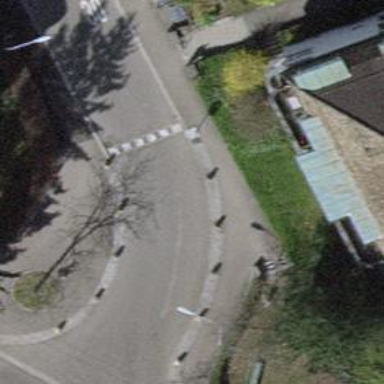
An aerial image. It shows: Sidewalk along the footway.